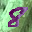
Label: 8